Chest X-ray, PA view. Patient: 65 years old, sex F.
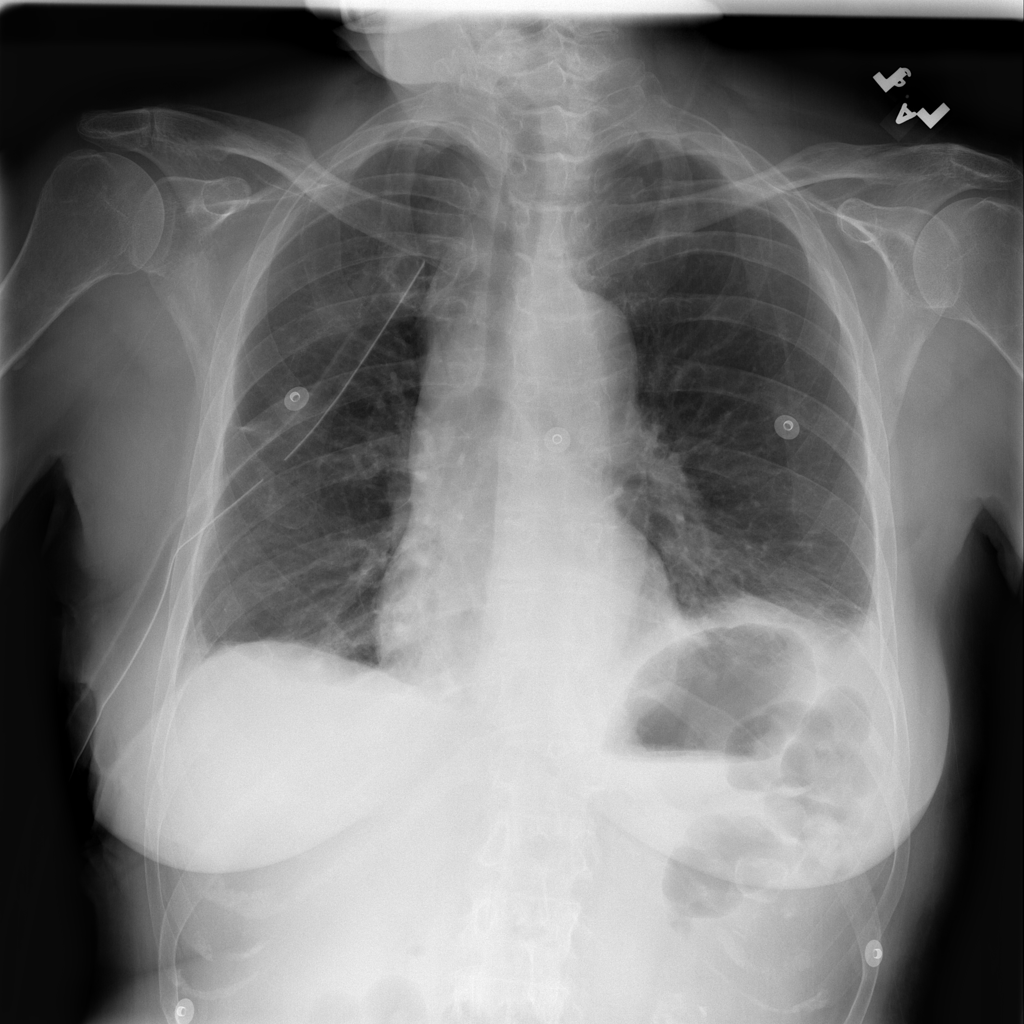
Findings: Atelectasis, Pneumothorax